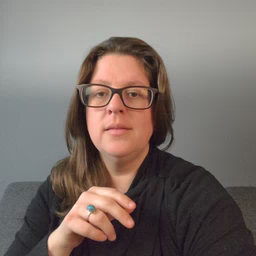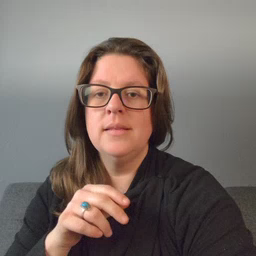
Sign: that